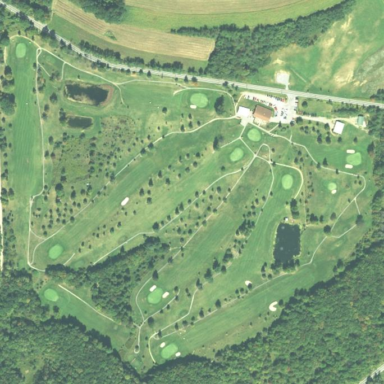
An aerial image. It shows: Golf course surrounded by greenery.